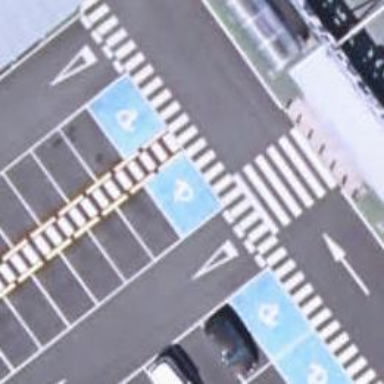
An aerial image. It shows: Road serving as parking aisle.